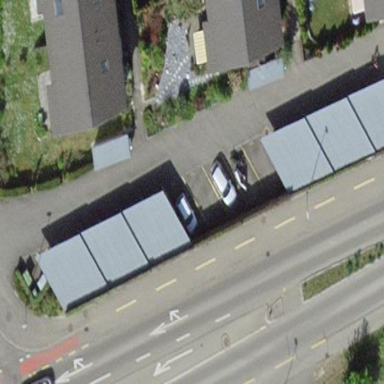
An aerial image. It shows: Street-side parking area with diagonal orientation.